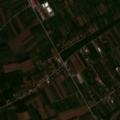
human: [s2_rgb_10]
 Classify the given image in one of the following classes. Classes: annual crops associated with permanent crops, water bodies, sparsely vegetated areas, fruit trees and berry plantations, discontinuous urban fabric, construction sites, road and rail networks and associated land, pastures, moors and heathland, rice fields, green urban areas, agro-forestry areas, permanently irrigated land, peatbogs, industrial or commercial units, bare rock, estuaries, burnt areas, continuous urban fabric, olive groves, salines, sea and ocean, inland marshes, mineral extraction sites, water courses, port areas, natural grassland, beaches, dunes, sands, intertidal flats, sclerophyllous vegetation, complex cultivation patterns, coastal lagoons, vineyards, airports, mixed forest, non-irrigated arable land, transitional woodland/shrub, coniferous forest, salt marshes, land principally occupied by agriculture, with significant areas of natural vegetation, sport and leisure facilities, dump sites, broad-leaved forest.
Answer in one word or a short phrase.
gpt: non-irrigated arable land, complex cultivation patterns, land principally occupied by agriculture, with significant areas of natural vegetation